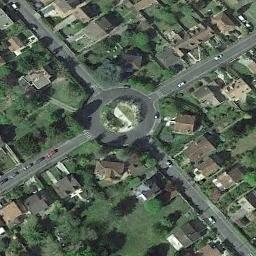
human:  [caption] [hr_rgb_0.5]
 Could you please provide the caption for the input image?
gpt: The roundabout is on the grass next to trees and buildings .

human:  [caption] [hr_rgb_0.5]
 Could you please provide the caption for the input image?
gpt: The roundabout with four exits and entrances is in the residential area .

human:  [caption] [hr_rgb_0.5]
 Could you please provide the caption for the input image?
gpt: There are several moving vehicles on the road at the roundabout, Many buildings and some trees and a few lawns around the roundabout .

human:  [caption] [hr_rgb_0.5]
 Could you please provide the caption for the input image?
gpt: There are many buildings and trees around the roundabout .

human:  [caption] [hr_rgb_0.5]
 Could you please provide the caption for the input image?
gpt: There are many buildings and green lawns near the roundabout .